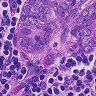
Metastatic tissue present: yes